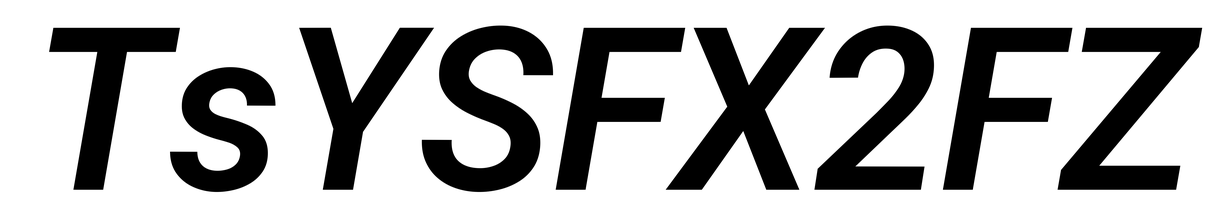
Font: Roboto-Italic_SemiBold_Italic